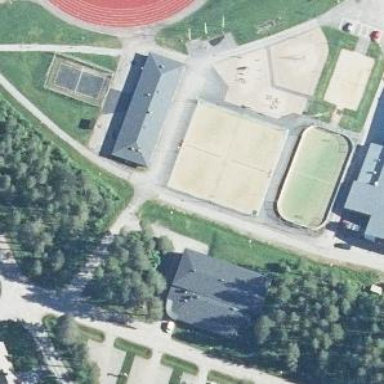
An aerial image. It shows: Tennis court in leisure pitch.